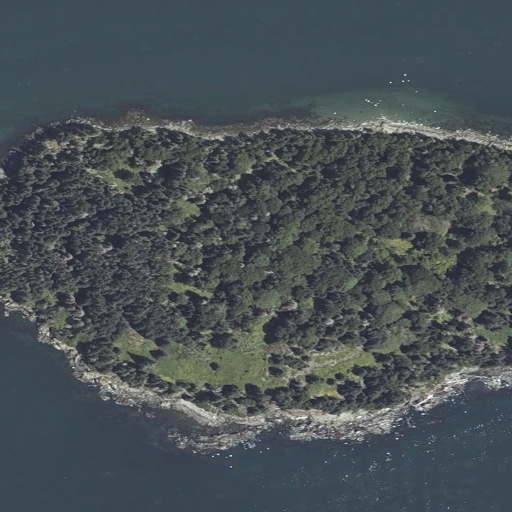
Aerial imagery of island in Maine named Sheep Island containing open water, mixed forest, evergreen forest, herbaceous wetlands, grassland, and barren land